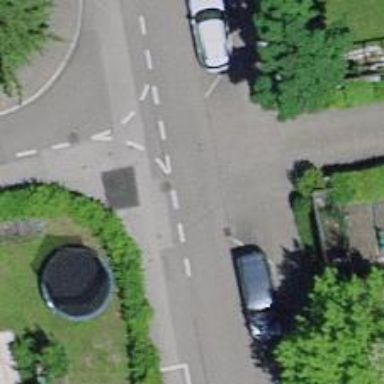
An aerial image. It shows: Residential road.